Question: Please suggest me,
I am getting url of images and need to place in google map as marker
'''
for(AtmInfo info :atmInfoList){
//latitude = Double.parseDouble(pub.getLatitude()) ;
// longitude = Double.parseDouble(getIntent().getStringExtra("lon"));
Marker source = mMap.addMarker(
new MarkerOptions()
.position(
new LatLng(
Double.parseDouble(info.getLatitude()),
Double.parseDouble(info.getLongitude())))
.title(info.getBankName())
.snippet(info.getBankAddress())
.icon(BitmapDescriptorFactory.fromResource(R.drawable.marker_green)));
}
mMap.setInfoWindowAdapter(new CustomInfoWindowAdapter());
'''
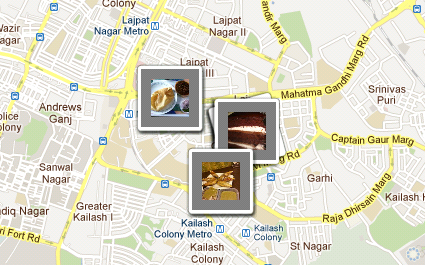
Answer: here is the complete solution.
create Marker like this
'''
Marker source = mMap.addMarker(
new MarkerOptions()
.position(
new LatLng(
Double.parseDouble(info.getLatitude()),
Double.parseDouble(info.getLongitude())))
.title(info.getBankName())
.snippet(info.getBankAddress())
.icon(BitmapDescriptorFactory.fromResource(getBitmap(url,this)))); //call getbitmap() method to download image from url
'''
Download bitmap from url
add method getBitmap and decode method in your project(for ex. util class or common function)
'''
public static Bitmap getBitmap(String url,Context context)
{
FileCache fileCache=new FileCache(context);
MemoryCache memoryCache=new MemoryCache();
File f=fileCache.getFile(url);
//from SD cache
//CHECK : if trying to decode file which not exist in cache return null
Bitmap b = decodeFile(f);
if(b!=null)
return b;
// Download image file from web
try {
Bitmap bitmap=null;
URL imageUrl = new URL(url);
HttpURLConnection conn = (HttpURLConnection)imageUrl.openConnection();
conn.setConnectTimeout(30000);
conn.setReadTimeout(30000);
conn.setInstanceFollowRedirects(true);
InputStream is=conn.getInputStream();
// Constructs a new FileOutputStream that writes to file
// if file not exist then it will create file
OutputStream os = new FileOutputStream(f);
// See Utils class CopyStream method
// It will each pixel from input stream and
// write pixels to output stream (file)
Utils.CopyStream(is, os);
os.close();
conn.disconnect();
//Now file created and going to resize file with defined height
// Decodes image and scales it to reduce memory consumption
b = decodeFile(f);
return bitmap;
} catch (Throwable ex){
ex.printStackTrace();
if(ex instanceof OutOfMemoryError)
memoryCache.clear();
return null;
}
}
//Decodes image and scales it to reduce memory consumption
private static Bitmap decodeFile(File f){
try {
//Decode image size
BitmapFactory.Options o = new BitmapFactory.Options();
o.inJustDecodeBounds = true;
FileInputStream stream1=new FileInputStream(f);
BitmapFactory.decodeStream(stream1,null,o);
stream1.close();
//Find the correct scale value. It should be the power of 2.
// Set width/height of recreated image
final int REQUIRED_SIZE=85;
int width_tmp=o.outWidth, height_tmp=o.outHeight;
int scale=1;
while(true){
if(width_tmp/2<REQUIRED_SIZE || height_tmp/2<REQUIRED_SIZE)
break;
width_tmp/=2;
height_tmp/=2;
scale*=2;
}
//decode with current scale values
BitmapFactory.Options o2 = new BitmapFactory.Options();
o2.inSampleSize=scale;
FileInputStream stream2=new FileInputStream(f);
Bitmap bitmap=BitmapFactory.decodeStream(stream2, null, o2);
stream2.close();
return bitmap;
} catch (FileNotFoundException e) {
}
catch (IOException e) {
e.printStackTrace();
}
return null;
}
'''